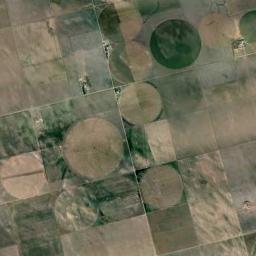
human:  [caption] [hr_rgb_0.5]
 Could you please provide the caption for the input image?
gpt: There are some green circle farmland and square farmland .

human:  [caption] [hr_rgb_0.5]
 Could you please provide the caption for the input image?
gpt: Several circular farmlands with different radii are surrounded by some square farmlands .

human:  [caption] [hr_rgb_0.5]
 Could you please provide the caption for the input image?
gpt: Dozens of neatly arranged circular farmland mixed with green and tan .

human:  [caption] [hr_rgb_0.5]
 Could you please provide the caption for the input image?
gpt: There are some circular farmlands of different sizes and different colors .

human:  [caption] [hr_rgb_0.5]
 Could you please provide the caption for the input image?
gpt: There are round fields on the right .